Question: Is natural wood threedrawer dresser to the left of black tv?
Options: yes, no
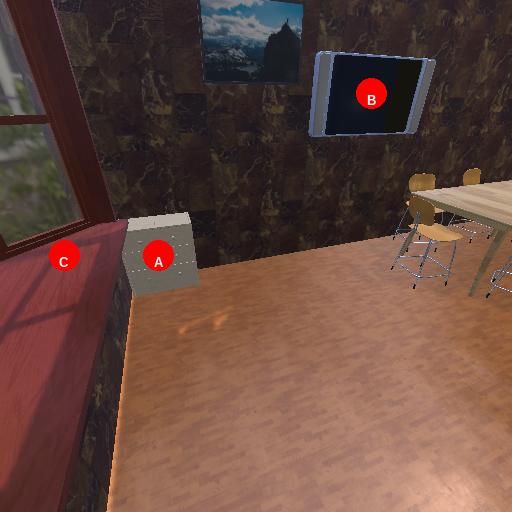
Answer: yes